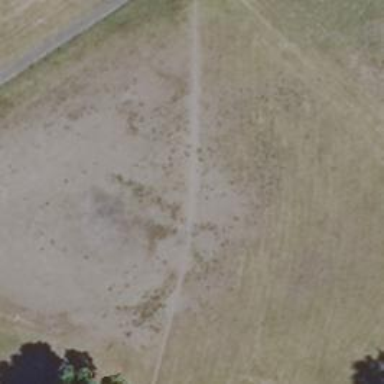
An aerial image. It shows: Dirt path.